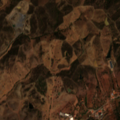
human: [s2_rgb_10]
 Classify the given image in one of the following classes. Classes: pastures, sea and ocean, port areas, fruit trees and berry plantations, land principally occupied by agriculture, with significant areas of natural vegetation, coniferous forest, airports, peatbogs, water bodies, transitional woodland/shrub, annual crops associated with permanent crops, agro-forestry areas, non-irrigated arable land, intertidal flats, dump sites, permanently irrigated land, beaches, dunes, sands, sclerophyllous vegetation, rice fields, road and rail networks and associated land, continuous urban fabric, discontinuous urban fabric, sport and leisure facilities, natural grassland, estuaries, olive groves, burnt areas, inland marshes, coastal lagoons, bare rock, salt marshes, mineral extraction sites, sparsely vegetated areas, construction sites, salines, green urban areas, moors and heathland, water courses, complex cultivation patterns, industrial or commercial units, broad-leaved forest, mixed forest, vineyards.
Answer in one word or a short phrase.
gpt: pastures, annual crops associated with permanent crops, complex cultivation patterns, land principally occupied by agriculture, with significant areas of natural vegetation, mixed forest, transitional woodland/shrub